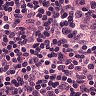
Metastatic tissue present: no